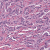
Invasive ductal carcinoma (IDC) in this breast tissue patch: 1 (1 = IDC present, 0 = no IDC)